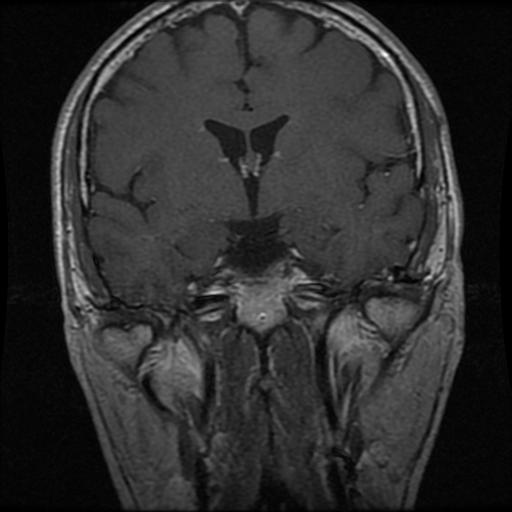
Label: pituitary